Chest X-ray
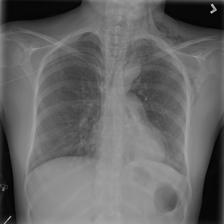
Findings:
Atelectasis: positive
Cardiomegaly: negative
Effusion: negative
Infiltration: negative
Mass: negative
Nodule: negative
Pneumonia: negative
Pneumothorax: negative
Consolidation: negative
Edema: negative
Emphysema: positive
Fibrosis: negative
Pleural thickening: negative
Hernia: negative